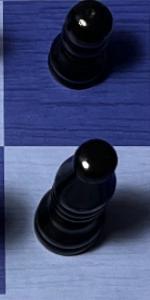
Label: Bishop_Black